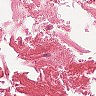
Metastatic tissue present: no